Question: When using <URL>, I render the series dynamically using AJAX + PHP.
The arrangements work nicely, but the only drawback is the legend's border as shown below...

Is there any method to do border resize ? Or any other mean to resolve the problem ?
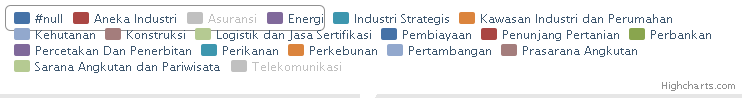
Answer: The answer to my question actually has been done by Sreenath Plakkat in the comment, that is removing border.